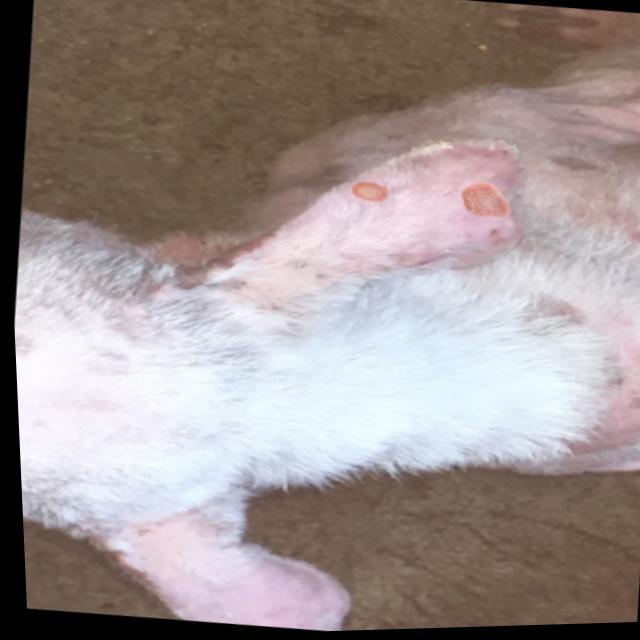
Canine ringworm (Dermatophytosis) — fungal infection caused by Microsporum or Trichophyton. Presents with circular alopecia, scaling, crusting, and broken hairs.